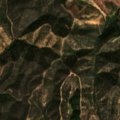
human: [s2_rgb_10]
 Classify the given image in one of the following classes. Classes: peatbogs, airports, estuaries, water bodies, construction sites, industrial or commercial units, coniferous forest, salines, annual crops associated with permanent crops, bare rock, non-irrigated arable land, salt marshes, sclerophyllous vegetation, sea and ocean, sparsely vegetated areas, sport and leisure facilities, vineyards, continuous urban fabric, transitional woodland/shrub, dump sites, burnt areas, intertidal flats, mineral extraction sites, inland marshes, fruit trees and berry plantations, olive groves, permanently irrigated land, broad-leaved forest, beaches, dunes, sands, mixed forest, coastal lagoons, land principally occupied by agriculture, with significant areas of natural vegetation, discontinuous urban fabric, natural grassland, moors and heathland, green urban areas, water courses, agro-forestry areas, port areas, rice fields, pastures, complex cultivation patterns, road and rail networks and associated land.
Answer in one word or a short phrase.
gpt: broad-leaved forest, transitional woodland/shrub